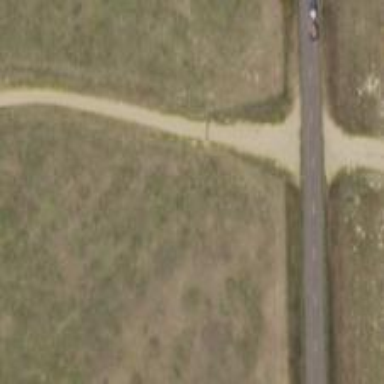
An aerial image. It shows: Road designated for service vehicles specifically for accessing wind farm.